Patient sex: M
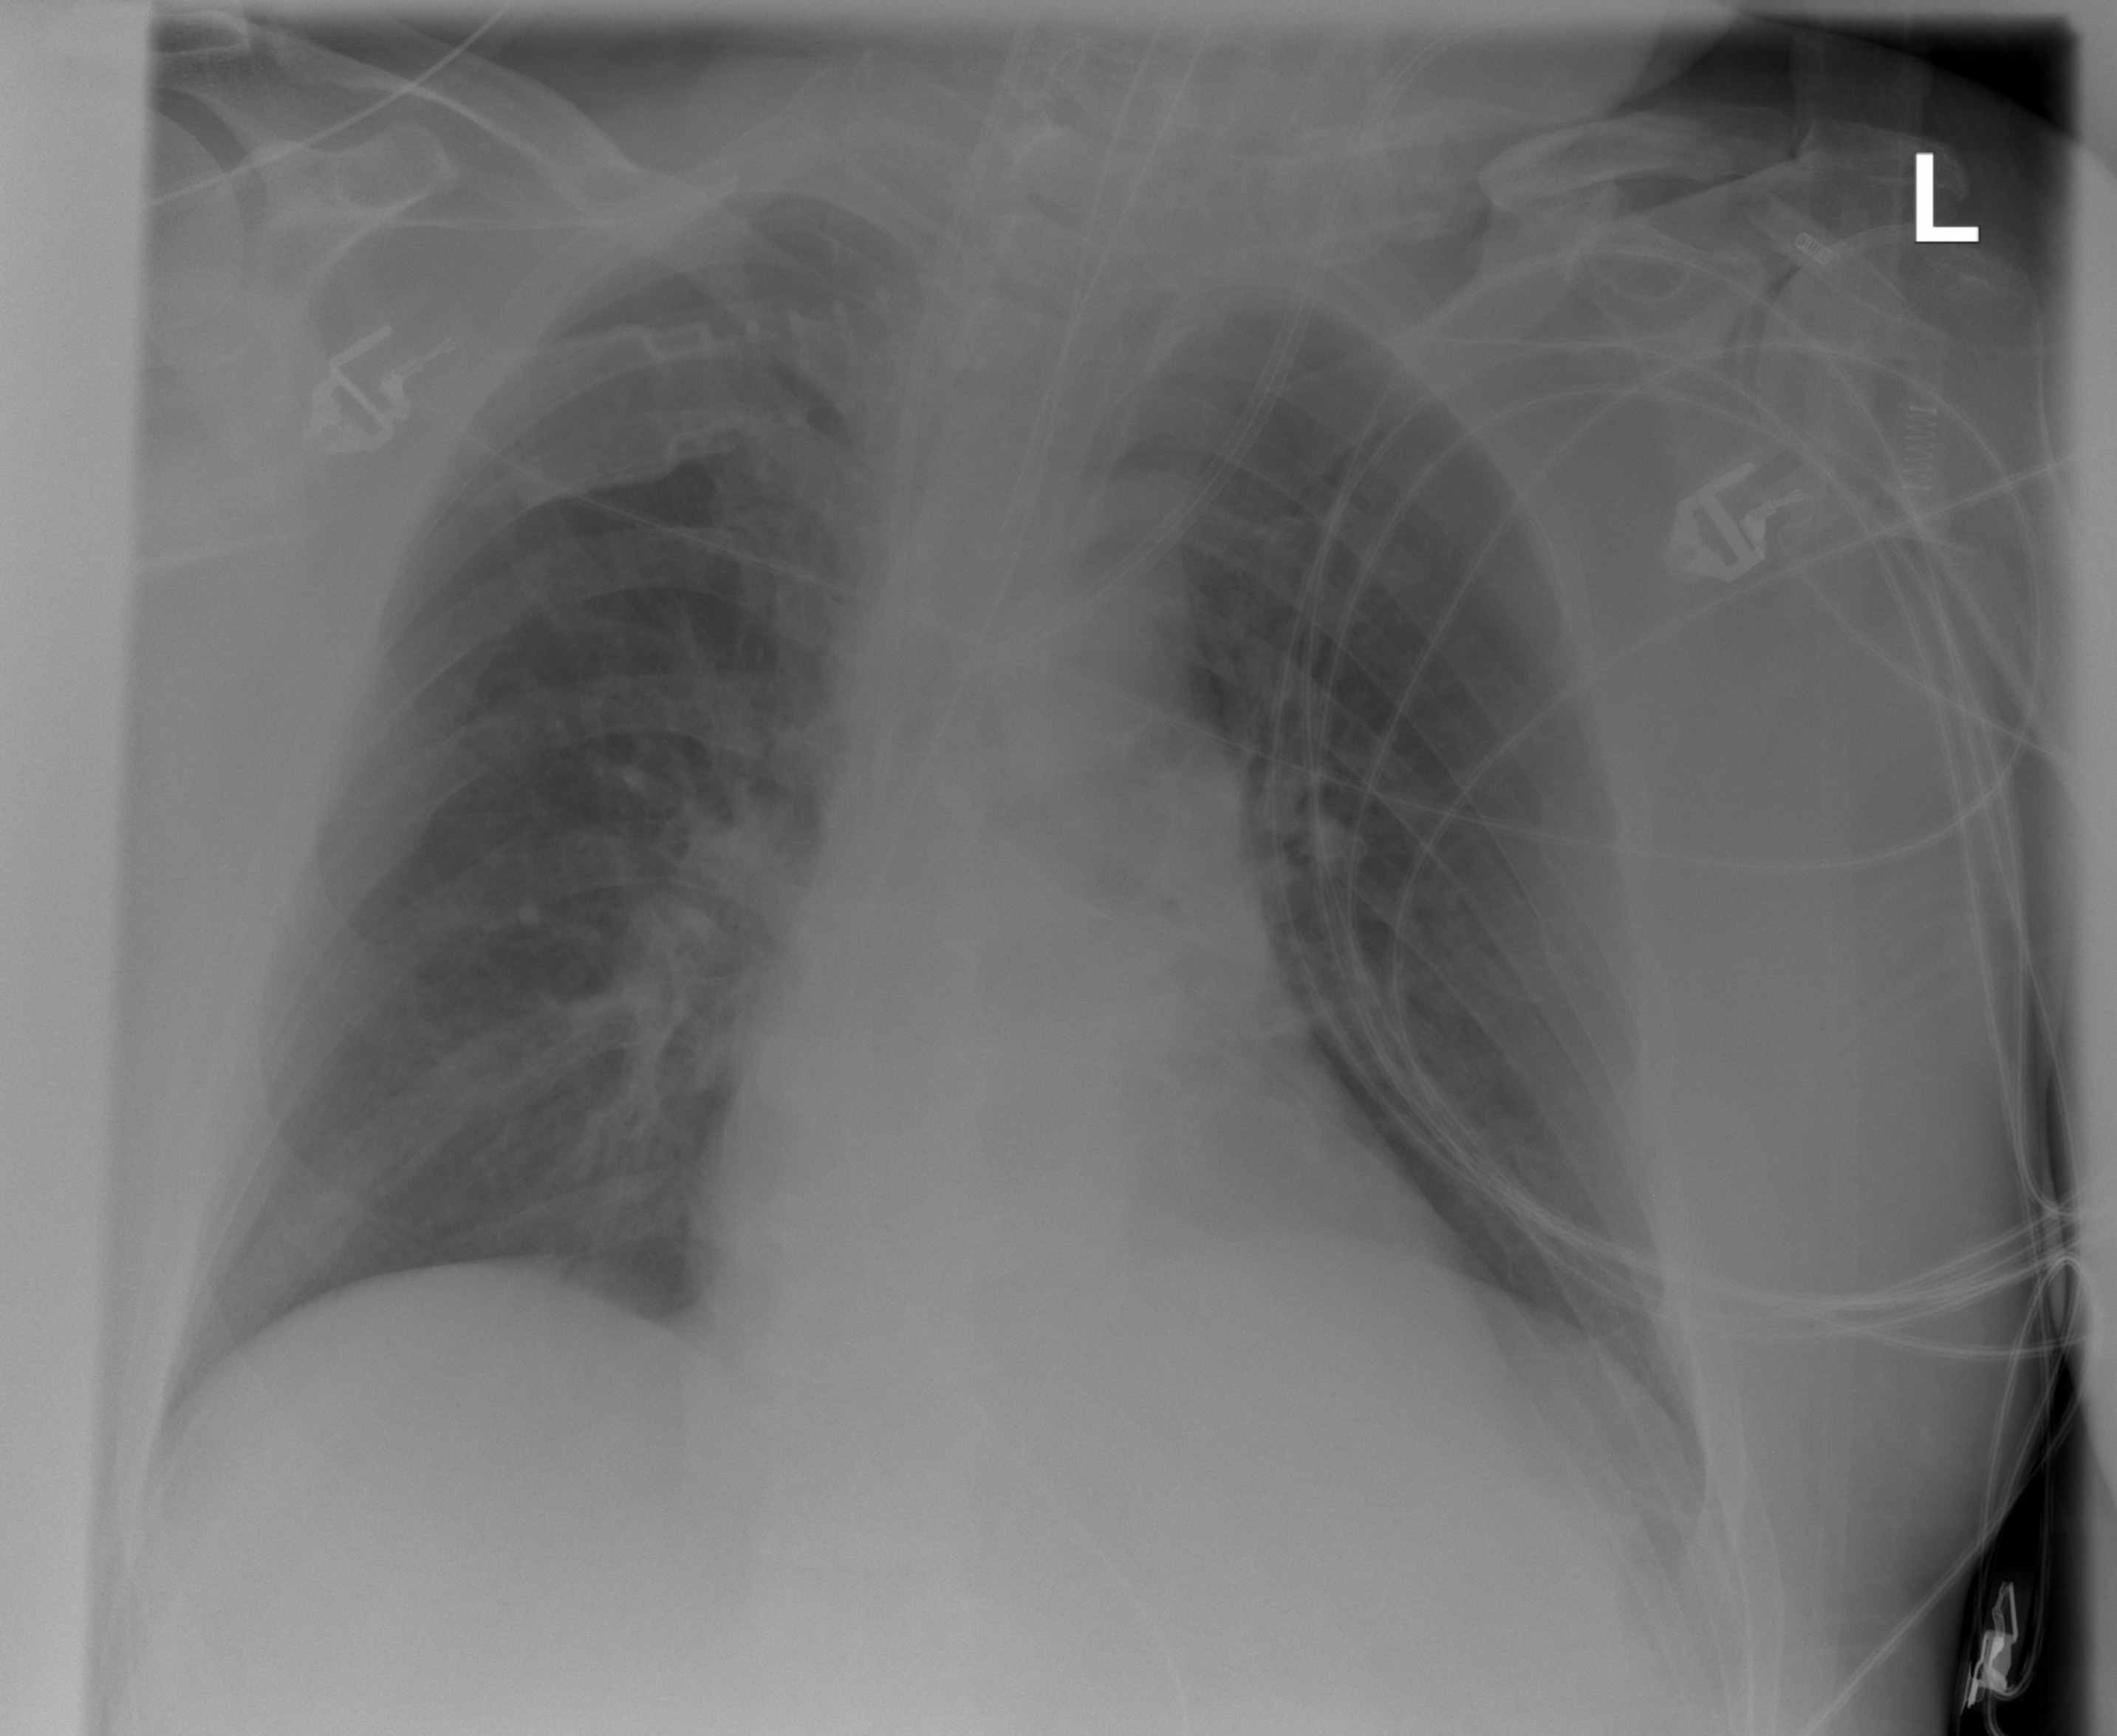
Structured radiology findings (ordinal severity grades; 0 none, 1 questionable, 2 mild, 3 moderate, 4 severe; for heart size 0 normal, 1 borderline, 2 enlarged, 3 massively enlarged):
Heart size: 0
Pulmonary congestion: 0
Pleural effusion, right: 0
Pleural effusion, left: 0
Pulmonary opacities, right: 0
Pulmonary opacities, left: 1
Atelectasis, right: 0
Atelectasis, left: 0